Aerial crown-view tile of a tropical tree (Barro Colorado Island, Panama), acquired 20250616:
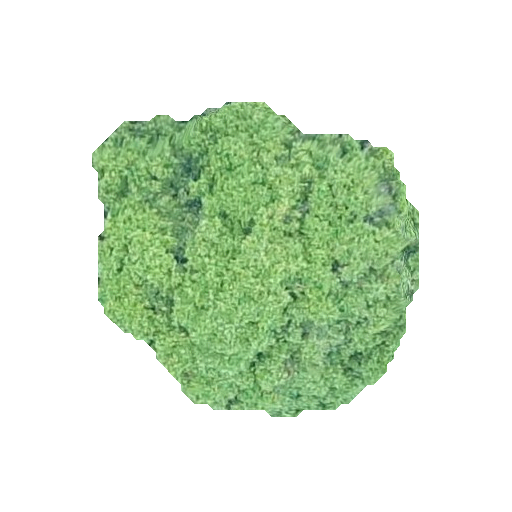
Species: Prioria copaifera
GBIF accepted scientific name: Prioria copaifera
Crown area: 116.219 m²